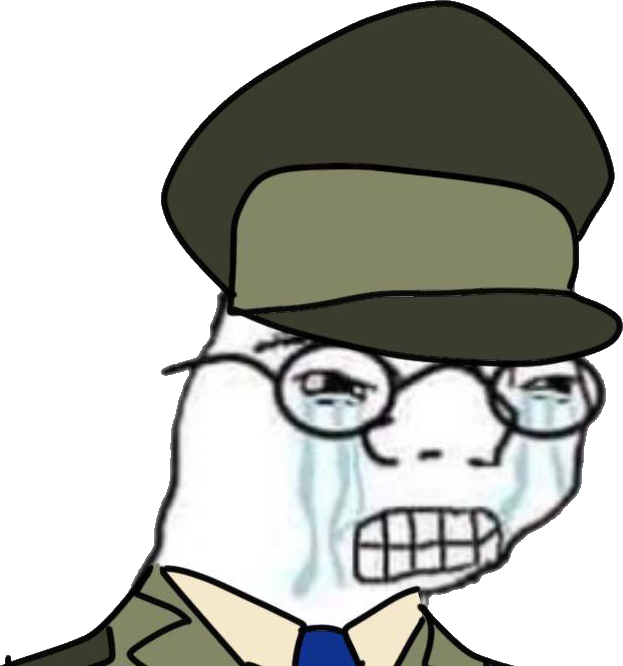
Label: 5_Zoomer